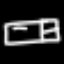
Label: bed